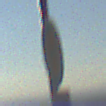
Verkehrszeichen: Haltestelle
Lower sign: ZeitangabenMitBeschraenkungAufWochentage5
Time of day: MorningAfternoon
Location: Outdoor (Nature)
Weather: Clear
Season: NotSpecified
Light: Natural